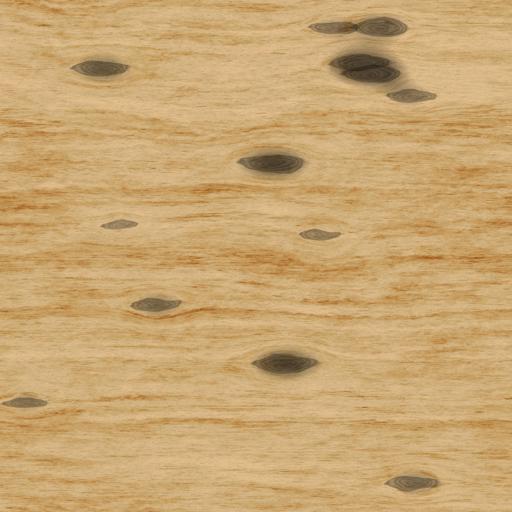
Tags: clean fine knotholes light smooth wood wooden